Field crop: maize
Growth stage: 1
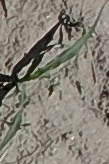
Species: sorghum